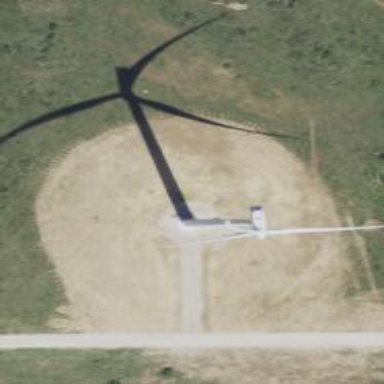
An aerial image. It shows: Wind turbine generator made by Vestas. The generator utilizes wind as its power source and belongs to the horizontal axis type.